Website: bh-photo
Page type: address-validator
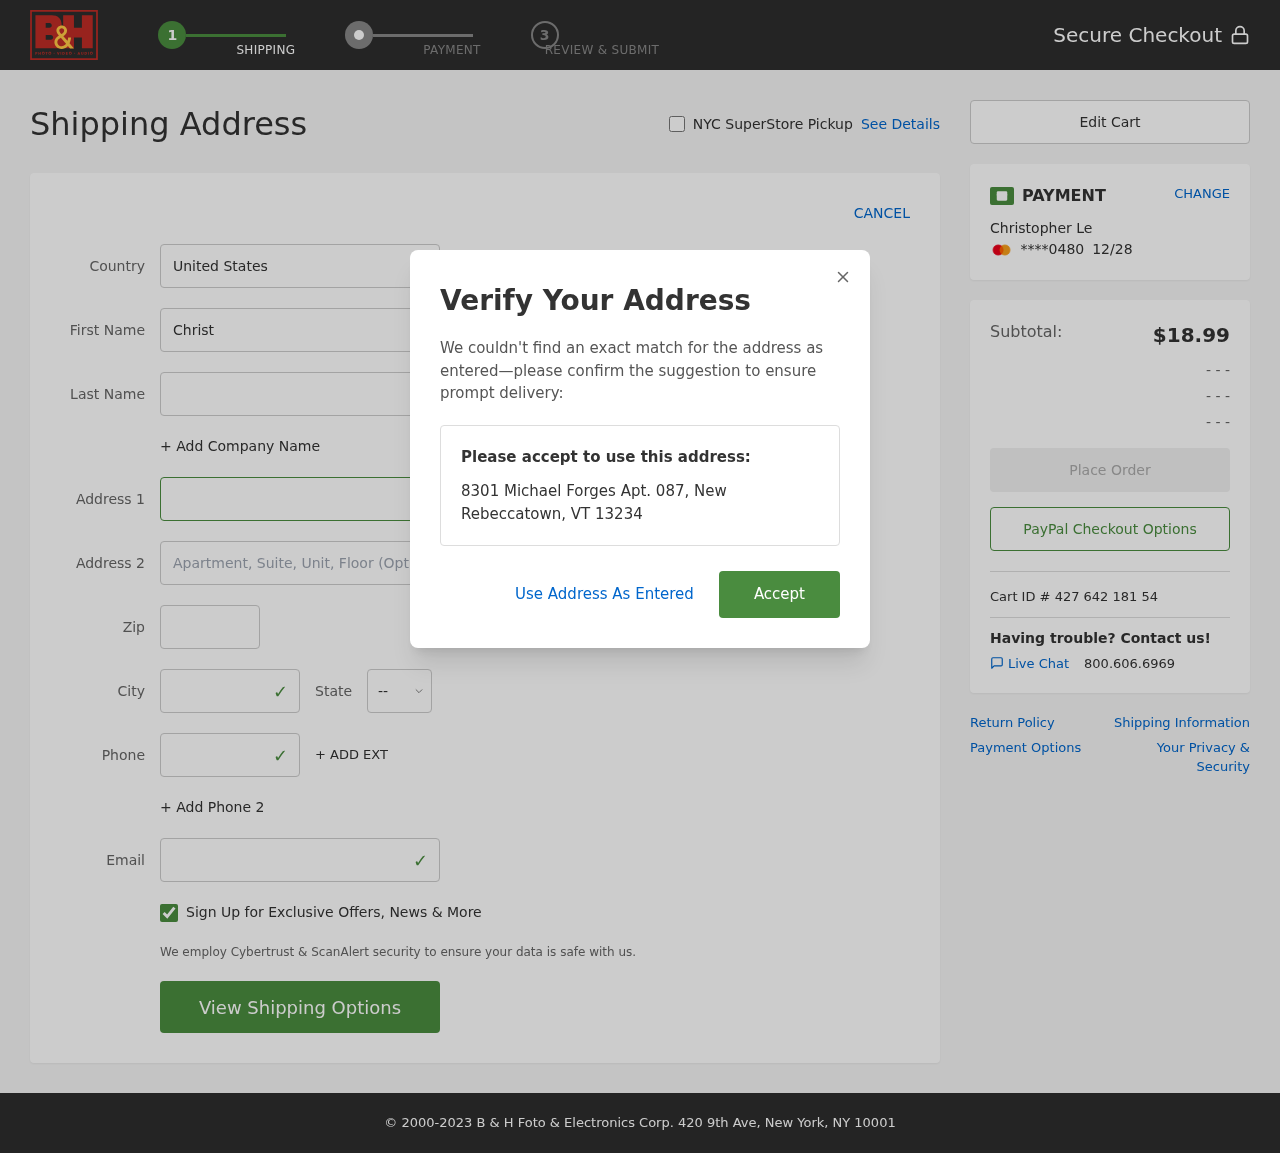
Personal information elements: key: PII_CARD_EXPIRY
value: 12/28
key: PII_CARD_LAST4
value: ****0480
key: PII_CITY
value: New Rebeccatown
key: PII_COUNTRY
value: United States
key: PII_EMAIL
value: cle@gmail.com
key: PII_FIRSTNAME
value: Christopher
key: PII_FULLNAME
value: Christopher Le
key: PII_LASTNAME
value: Le
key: PII_PHONE
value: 3393828196
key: PII_POSTCODE
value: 13234
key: PII_STATE_ABBR
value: VT
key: PII_STREET
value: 8301 Michael Forges Apt. 087
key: PII_STREET2
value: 737 Porter Flat Apt. 909
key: PII_CITY_STATE_ZIP
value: New Rebeccatown, VT 13234
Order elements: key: ORDER_SUBTOTAL
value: $18.99
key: ORDER_ID
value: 427 642 181 54